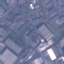
Label: Industrial